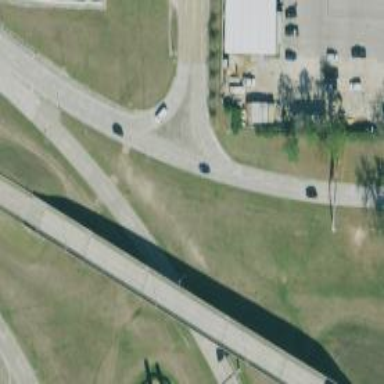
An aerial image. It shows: Trunk link highway.